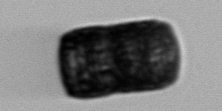
Label: Paralia_sulcata